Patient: sex F, age 36
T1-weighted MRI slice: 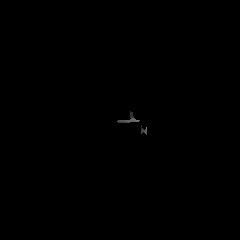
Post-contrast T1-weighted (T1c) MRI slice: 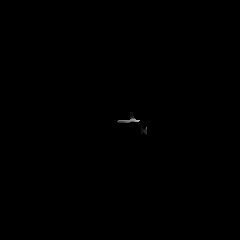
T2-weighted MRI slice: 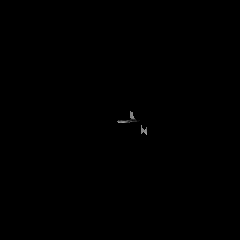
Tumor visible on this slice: no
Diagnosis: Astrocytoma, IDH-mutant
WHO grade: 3